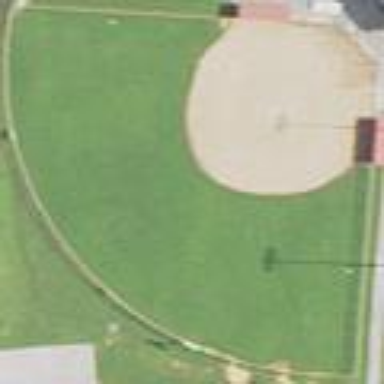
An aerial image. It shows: Baseball pitch for leisure and sports activities.